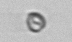
Label: nanoplankton_mix